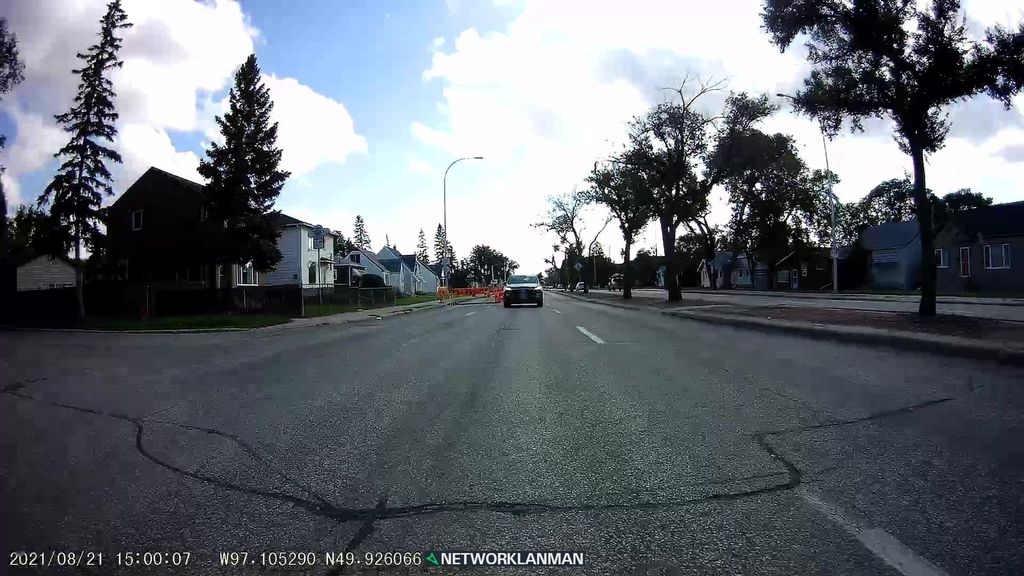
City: winnipeg